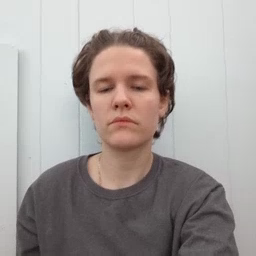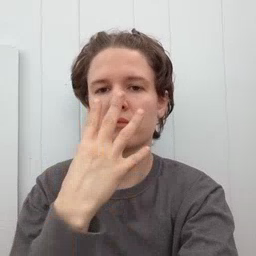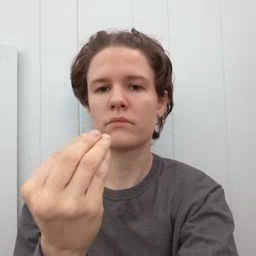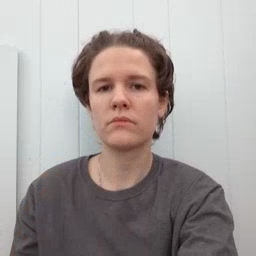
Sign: wolf